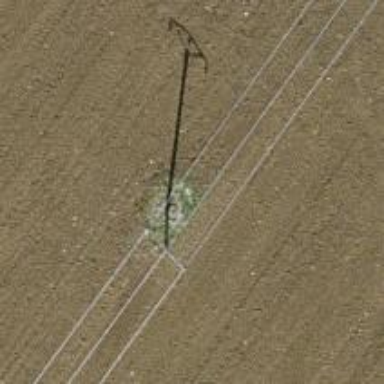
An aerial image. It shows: Power pole.